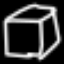
Label: square